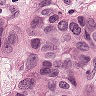
Metastatic tissue present: yes